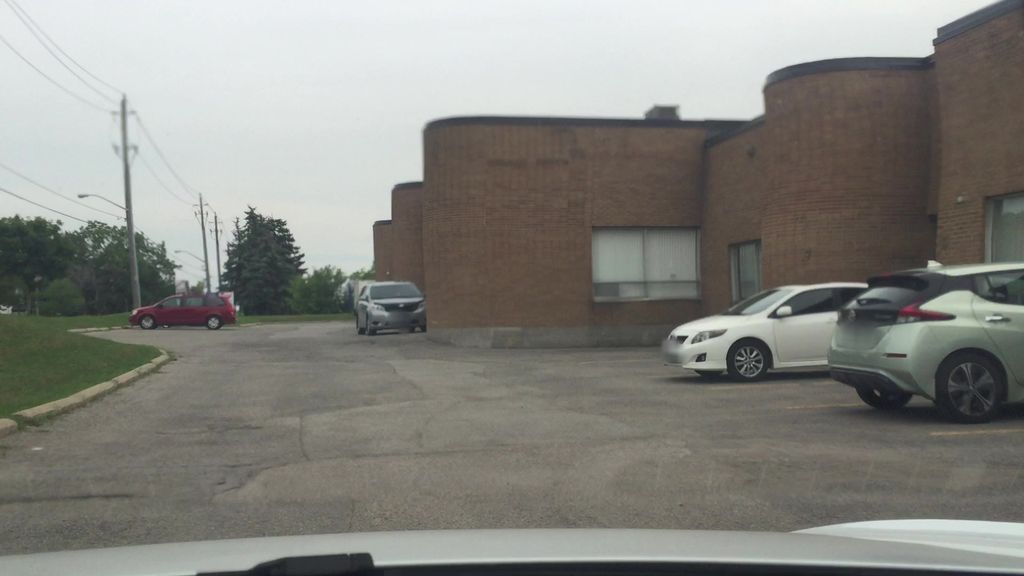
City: toronto